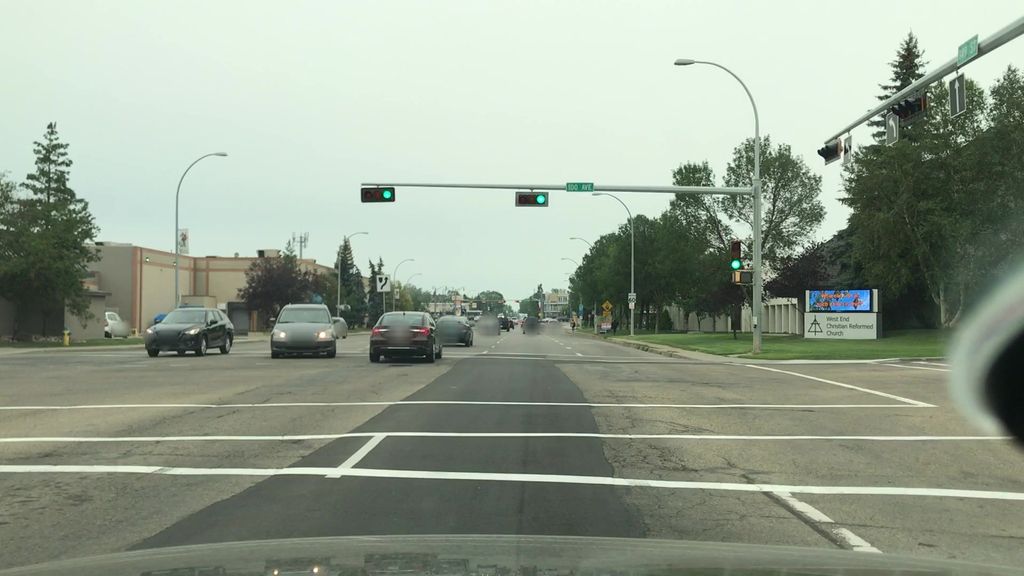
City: edmonton